Interaction volume radius: 5 \u00c5
Interaction volume height: 10 \u00c5
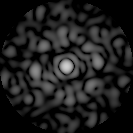
Disorder parameter: 0.8876